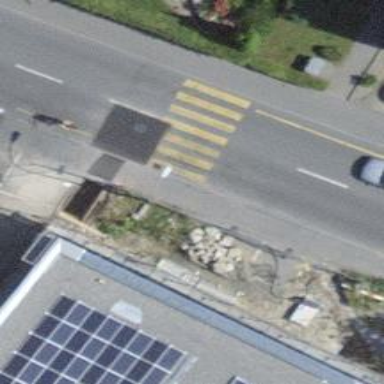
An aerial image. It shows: Uncontrolled zebra crossing with zebra markings.